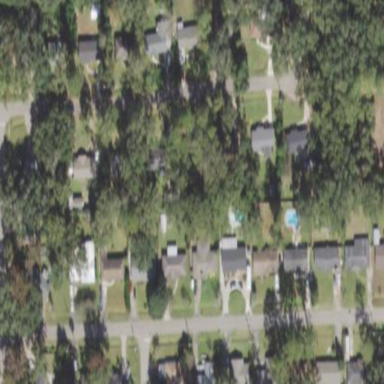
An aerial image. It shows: Single-family residential area.